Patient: sex F, age 61
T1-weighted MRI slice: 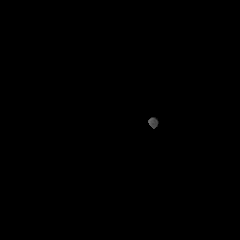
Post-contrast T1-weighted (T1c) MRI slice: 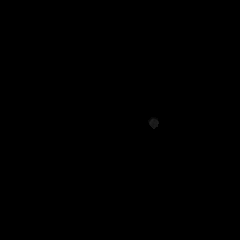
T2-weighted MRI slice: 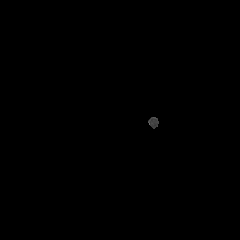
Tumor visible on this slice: no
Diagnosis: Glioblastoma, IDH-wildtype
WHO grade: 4